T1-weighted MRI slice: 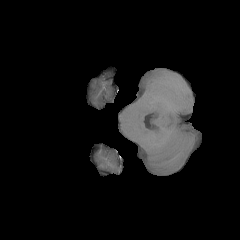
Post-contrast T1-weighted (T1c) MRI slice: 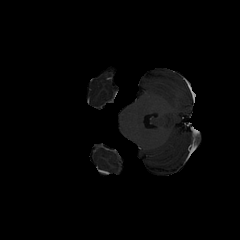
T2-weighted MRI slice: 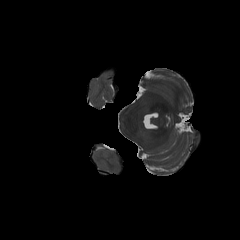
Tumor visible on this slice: no